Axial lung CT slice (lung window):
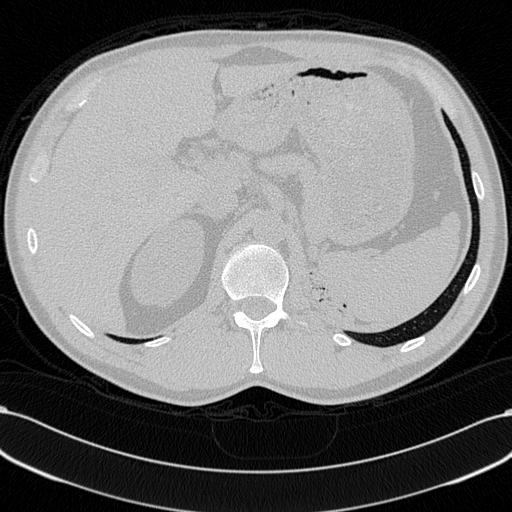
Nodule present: no